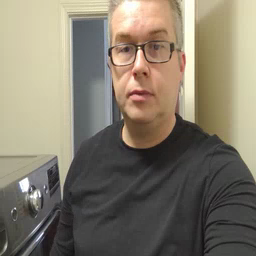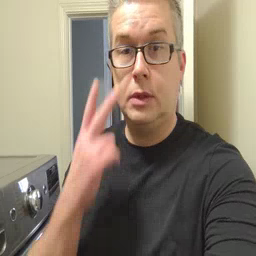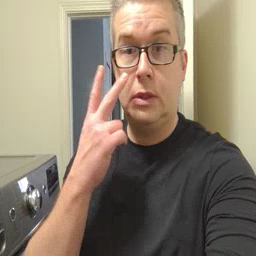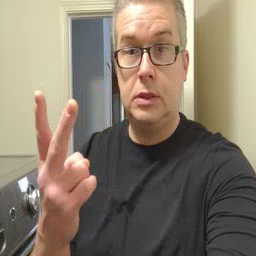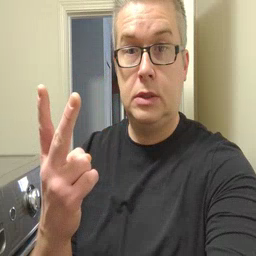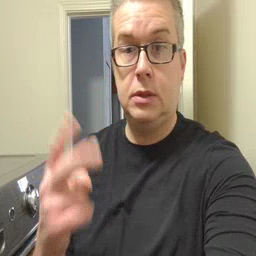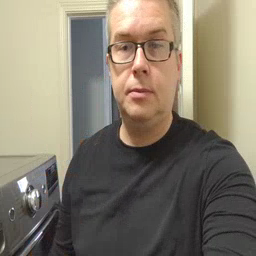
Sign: see